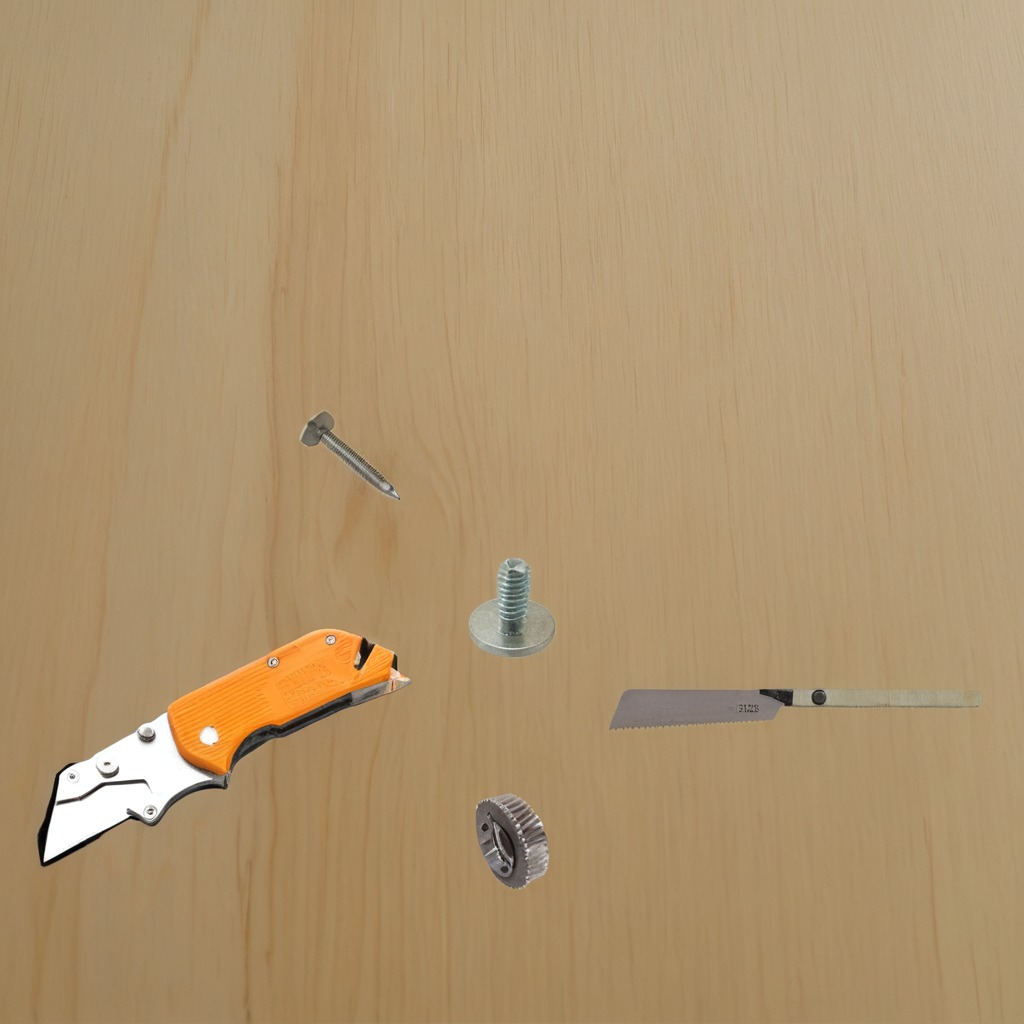
A steel gear with teeth, a utility knife, a metal machine screw, an iron nail, and a handheld metal saw are lying on the plywood surface in a paint workshop lit by afternoon window light.